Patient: sex M, age 68
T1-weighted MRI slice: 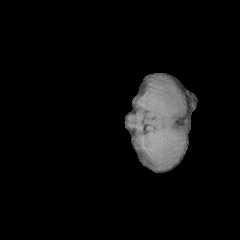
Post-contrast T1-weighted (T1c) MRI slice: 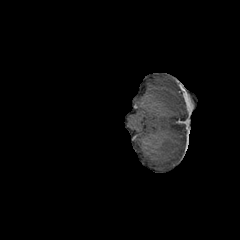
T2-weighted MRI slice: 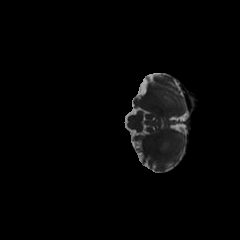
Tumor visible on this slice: no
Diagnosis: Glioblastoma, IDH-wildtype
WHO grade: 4